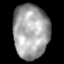
Tissue: lung
Cell type: Others
Senescence score: 0.2123
Nuclear area (px): 1895
Mean DAPI intensity: 162.246